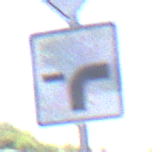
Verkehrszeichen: VerlaufVorfahrtsstrasse9
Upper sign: Vorfahrtsstrasse
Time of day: Midday
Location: Roofed (Underpass)
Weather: Clear
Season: NotSpecified
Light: Natural